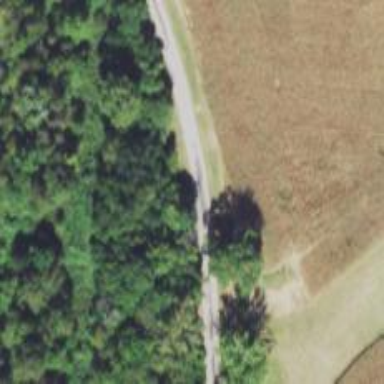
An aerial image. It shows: Unclassified road.